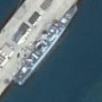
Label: cruiser